Question: I need to find most connected friend's friend node with help of a Cypher query.
In the example below, given B, I need a query to return the "Salad" node but not the "Bacon" node. For this particular case, I have picked up node C (as opposed to node A), as the most connected friend. This is because B&C share most friends. Then I have picked up the friend of C that are not B's friend's list so that friend node (salad) can be recommended.

Given B, I need a Cypher query to return "Salad" node in Neo4j. Per Stefan's suggestion I have added Neo4j Console data <URL>. Thanks.
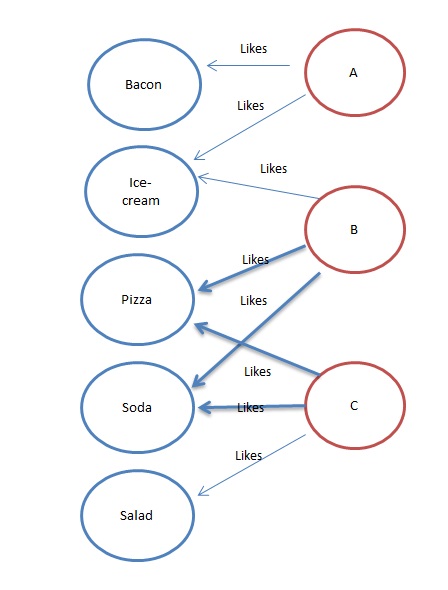
Answer: I assume you know the id of node B and C beforehand.
'''
start b=node(<id_of_b>), c=node(<id_of_c>)
match c-[:LIKES]->stuff
where not(b-[:LIKES]->stuff)
return stuff
'''
This should give you a list of items that C likes not B not, aka the "salad" node.
For future questions please consider setting up your data set on <URL>, this makes your question much clearer.